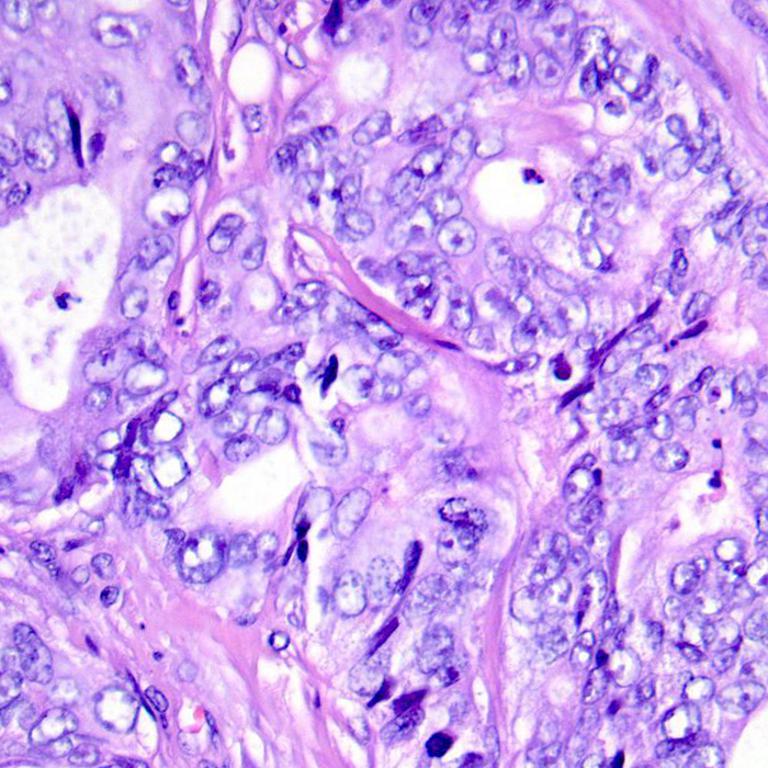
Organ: colon
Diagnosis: adenocarcinomas